Question: I have a UILabel set up to have a maximum of 2 lines, that word-wraps when there is too much content.
I have a problem where when there is only a single word left over, it doesn't bother to wrap and truncates the text.
how can I get it to wrap all text no matter how long the remainder?
(the first example below is only missing 'aves'

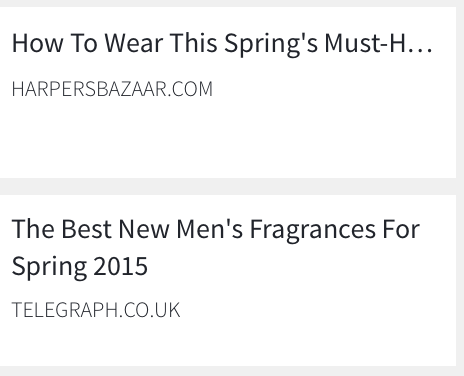
Answer: You are missing some information, so this is basically a very educated guess:
I assume you are using Autolayout for this (probably should have tagged it).
The behavior you see can be caused if you have set 'preferredMaxLayoutWidth' of the label to a higher value than what is actually used.
I played around a bit and can now reproduce the result.
<URL>
As you can see (click it), I set 'preferredMaxLayoutWidth' to 310 in line 13. But the actual width of the label is 299 points (line 36).
The Autolayout engine will use 310 instead of 299 to calculated how many lines are needed. The first strings fits in a line that is 310 pt. wide, the second string does not. That's why only the text in the first label is truncated.
The solution is to not set 'preferredMaxLayoutWidth'. This might have a performance impact or any other negative consequences though. In this case you have to figure out a way to set it to the correct value.
Here is the complete playground, in case someone wants to play with it:
'''
// Playground - noun: a place where people can play
import UIKit
var view = UIView(frame: CGRect(x: 0, y: 0, width: 315, height: 200))
view.backgroundColor = UIColor.lightGrayColor()
func addLabel(view: UIView) -> UILabel {
let label1 = UILabel()
label1.numberOfLines = 0
label1.backgroundColor = UIColor.redColor().colorWithAlphaComponent(0.1)
label1.setTranslatesAutoresizingMaskIntoConstraints(false)
// label1.preferredMaxLayoutWidth = 310
view.addSubview(label1)
return label1
}
let label1 = addLabel(view)
let label2 = addLabel(view)
let views = ["l1" : label1, "l2" : label2]
view.addConstraints(NSLayoutConstraint.constraintsWithVisualFormat("V:|-[l1]-8-[l2]", options: nil, metrics: nil, views: views))
view.addConstraints(NSLayoutConstraint.constraintsWithVisualFormat("H:|-[l1]-|", options: nil, metrics: nil, views: views))
view.addConstraints(NSLayoutConstraint.constraintsWithVisualFormat("H:|-[l2]-|", options: nil, metrics: nil, views: views))
label1.text = "How to Wear This Spring's Must-Haves"
label2.text = "The Best New Men's Fragrances For Spring 2015"
view.layoutIfNeeded()
view.frame
label1.frame
label1.preferredMaxLayoutWidth
label2.frame
label2.preferredMaxLayoutWidth
'''